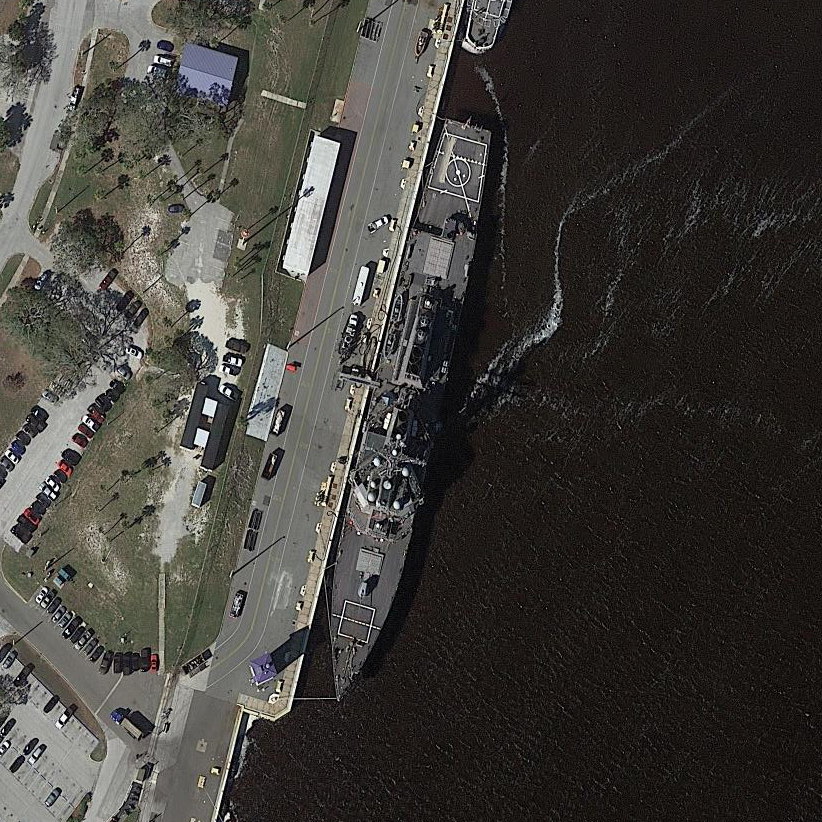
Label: destroyer